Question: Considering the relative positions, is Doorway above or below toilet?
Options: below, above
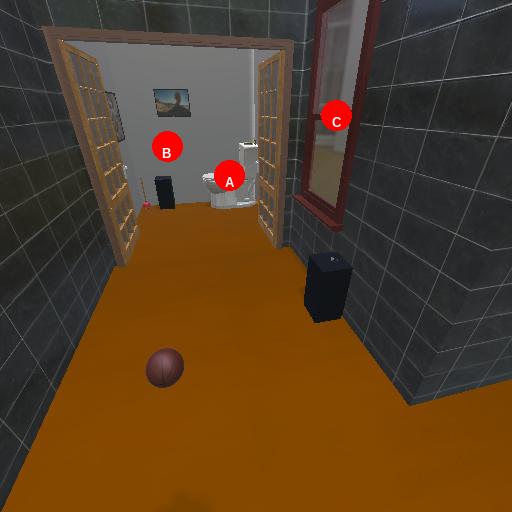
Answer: below